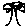
Label: tree